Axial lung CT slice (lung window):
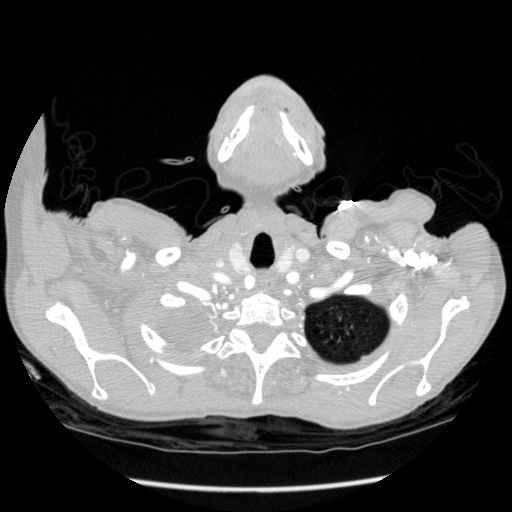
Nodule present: no